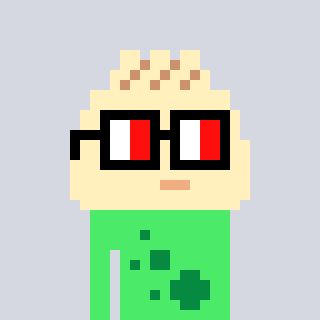
a pixel art character with square glasses with black frames and red eyes, a porkbao-shaped head and a teal-colored body on a cool background